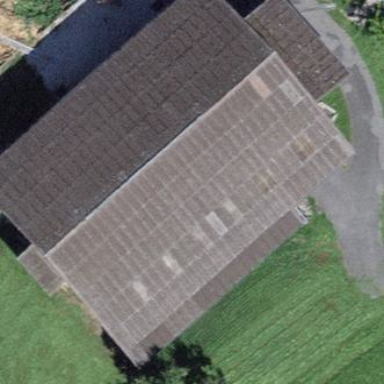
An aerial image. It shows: Farm building.